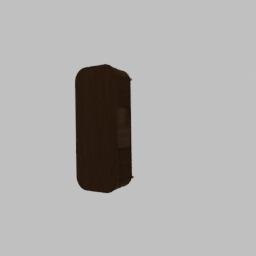
Label: furniture